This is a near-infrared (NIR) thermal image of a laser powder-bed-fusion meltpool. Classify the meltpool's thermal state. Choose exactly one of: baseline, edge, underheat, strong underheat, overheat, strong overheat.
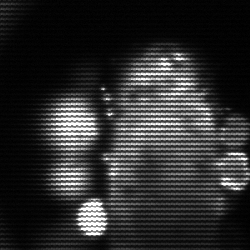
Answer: strong underheat